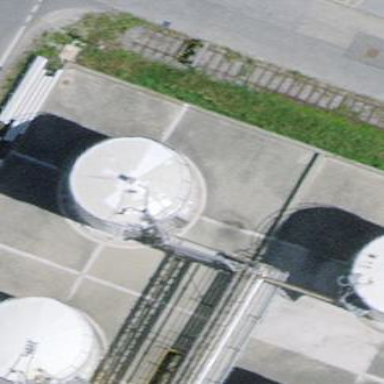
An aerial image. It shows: Industrial building housing storage tank.